Interaction volume radius: 10 \u00c5
Interaction volume height: 15 \u00c5
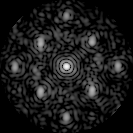
Disorder parameter: 0.3988